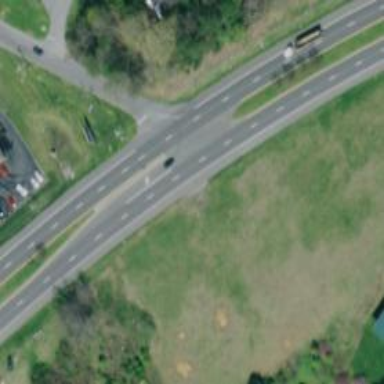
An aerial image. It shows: Trunk highway.